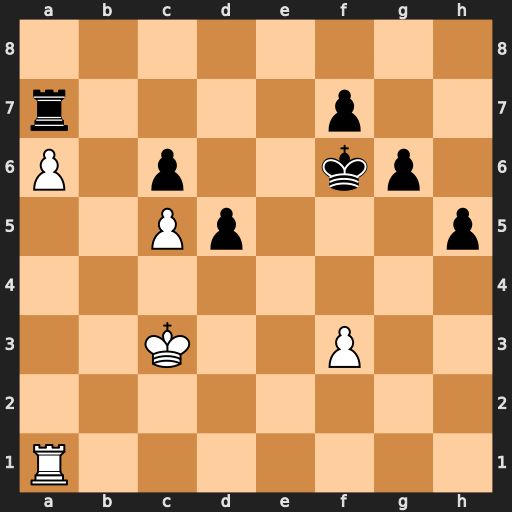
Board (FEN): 8/r4p2/P1p2kp1/2Pp3p/8/2K2P2/8/R7
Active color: w
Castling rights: -
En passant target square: -
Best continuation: Kb4 Ke7 Ka5